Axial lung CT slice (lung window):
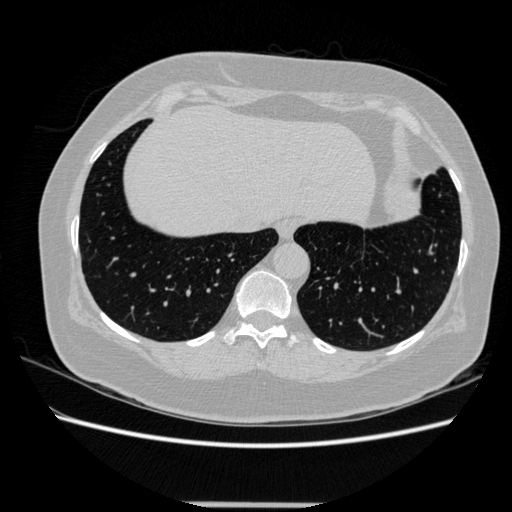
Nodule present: no